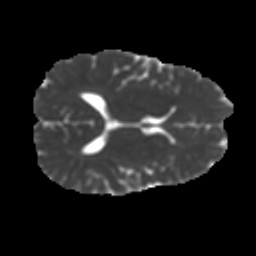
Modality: MD
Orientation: axial
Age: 20
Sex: male
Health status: ill
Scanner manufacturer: ge
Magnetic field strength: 3 T
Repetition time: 6.776 s
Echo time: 0.0794 s